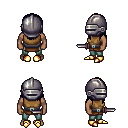
a pixel art fantasy rpg character, male body template, human, dark skin, leather chest armor, teal pants, raven long hairstyle, metal helm, gold boots, dagger, four views (front, back, left, right), 2x2 character sprite sheet, small pixel art, hard edges, no anti-aliasing